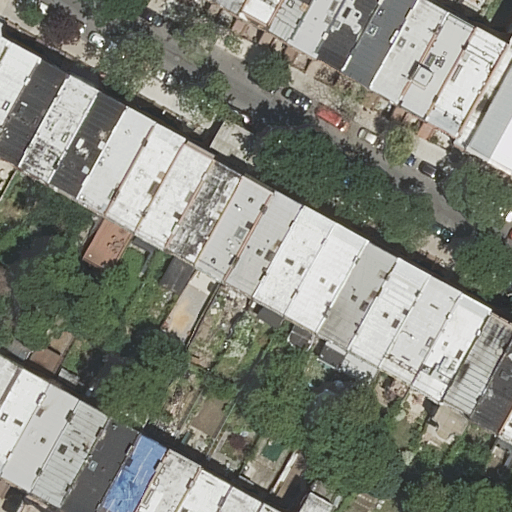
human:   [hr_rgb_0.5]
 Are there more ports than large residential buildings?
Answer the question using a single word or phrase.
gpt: no

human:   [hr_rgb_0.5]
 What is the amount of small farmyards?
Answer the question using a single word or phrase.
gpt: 0

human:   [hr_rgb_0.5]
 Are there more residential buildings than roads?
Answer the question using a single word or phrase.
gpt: yes

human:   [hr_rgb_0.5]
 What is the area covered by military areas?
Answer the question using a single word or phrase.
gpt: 0m2

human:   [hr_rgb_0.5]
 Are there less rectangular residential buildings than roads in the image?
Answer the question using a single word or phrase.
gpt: no

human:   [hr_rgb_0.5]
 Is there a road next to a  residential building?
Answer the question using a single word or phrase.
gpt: yes

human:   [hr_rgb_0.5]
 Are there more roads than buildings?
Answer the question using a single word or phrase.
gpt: no

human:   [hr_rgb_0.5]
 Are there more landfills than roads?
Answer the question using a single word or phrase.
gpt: no

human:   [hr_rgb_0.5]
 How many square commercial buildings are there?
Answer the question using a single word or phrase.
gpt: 0

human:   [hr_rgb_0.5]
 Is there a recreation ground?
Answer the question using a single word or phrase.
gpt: no

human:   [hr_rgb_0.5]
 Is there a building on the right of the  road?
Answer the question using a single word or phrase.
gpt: yes

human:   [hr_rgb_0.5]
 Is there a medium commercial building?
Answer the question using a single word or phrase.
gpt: no

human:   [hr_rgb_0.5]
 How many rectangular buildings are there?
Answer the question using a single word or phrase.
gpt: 41

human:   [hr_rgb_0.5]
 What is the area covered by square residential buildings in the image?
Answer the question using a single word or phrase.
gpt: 0m2

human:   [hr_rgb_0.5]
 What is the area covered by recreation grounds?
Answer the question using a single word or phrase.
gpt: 0m2

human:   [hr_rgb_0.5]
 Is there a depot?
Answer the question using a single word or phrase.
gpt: no

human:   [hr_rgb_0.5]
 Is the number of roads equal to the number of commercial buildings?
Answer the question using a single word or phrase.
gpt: no

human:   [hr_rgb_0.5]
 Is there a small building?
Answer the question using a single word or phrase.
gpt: yes

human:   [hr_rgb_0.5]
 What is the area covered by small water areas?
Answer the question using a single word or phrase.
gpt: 0m2

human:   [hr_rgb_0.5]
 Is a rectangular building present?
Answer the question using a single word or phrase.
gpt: yes

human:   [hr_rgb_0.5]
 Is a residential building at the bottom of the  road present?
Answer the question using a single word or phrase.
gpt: yes

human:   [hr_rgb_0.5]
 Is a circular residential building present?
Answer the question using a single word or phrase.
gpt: no

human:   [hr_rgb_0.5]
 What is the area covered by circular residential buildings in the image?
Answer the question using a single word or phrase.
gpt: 0m2

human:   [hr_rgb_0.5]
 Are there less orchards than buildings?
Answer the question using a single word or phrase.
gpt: yes

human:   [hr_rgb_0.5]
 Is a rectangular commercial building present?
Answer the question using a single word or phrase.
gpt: no

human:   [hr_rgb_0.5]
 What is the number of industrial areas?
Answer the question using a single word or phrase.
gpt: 0

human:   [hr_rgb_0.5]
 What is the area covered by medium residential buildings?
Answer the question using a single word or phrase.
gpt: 3451m2

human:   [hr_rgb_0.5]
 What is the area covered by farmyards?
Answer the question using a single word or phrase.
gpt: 0m2

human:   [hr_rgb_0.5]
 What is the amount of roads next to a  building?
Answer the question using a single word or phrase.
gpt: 1

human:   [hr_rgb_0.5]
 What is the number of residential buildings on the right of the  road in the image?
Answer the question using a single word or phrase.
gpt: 13

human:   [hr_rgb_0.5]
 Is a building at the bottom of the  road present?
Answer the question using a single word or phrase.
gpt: yes

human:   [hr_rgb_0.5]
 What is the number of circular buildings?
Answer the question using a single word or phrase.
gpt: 0

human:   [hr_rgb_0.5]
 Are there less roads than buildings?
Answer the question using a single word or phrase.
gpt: yes

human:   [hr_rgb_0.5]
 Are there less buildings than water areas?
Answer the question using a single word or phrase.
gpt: no

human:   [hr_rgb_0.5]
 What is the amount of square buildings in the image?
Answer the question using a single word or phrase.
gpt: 0

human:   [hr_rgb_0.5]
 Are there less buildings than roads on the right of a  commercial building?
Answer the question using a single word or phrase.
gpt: no